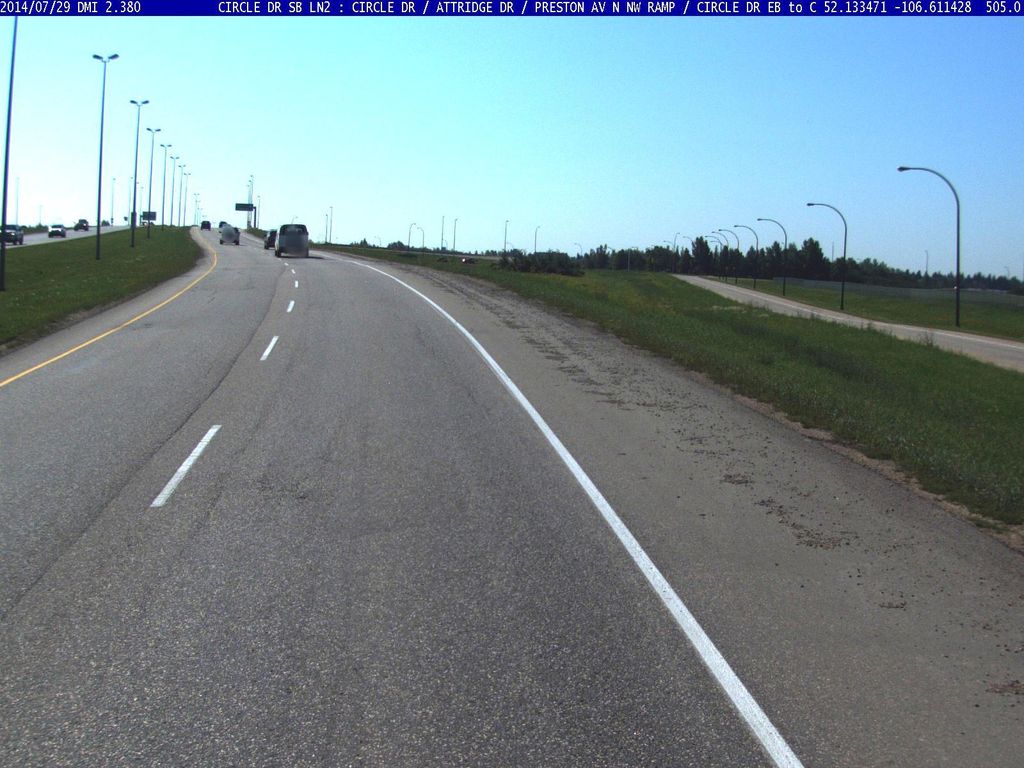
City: saskatoon